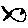
Label: fish